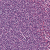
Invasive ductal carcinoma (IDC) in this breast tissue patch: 1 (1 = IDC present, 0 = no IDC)